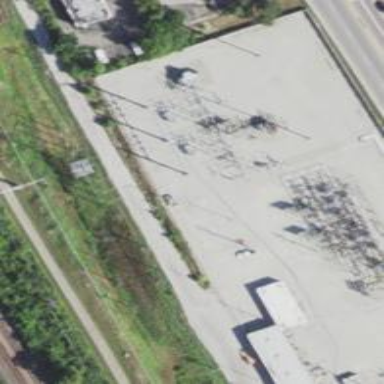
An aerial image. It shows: Power tower.